Question: I work with glassfish on a daily basis (currently with Firefox 23) and I had never come across with this before. When I log in into admin console ('localhost:4848'), glassfish redirects me to this site <URL>, and there's nothing else I can do. I've already tried closing firefox, glassfish and I even turned my computer off and on but the problem persists.

On the other hand, I tried the same thing with IE10, and it works perfectly fine.
Any hints?
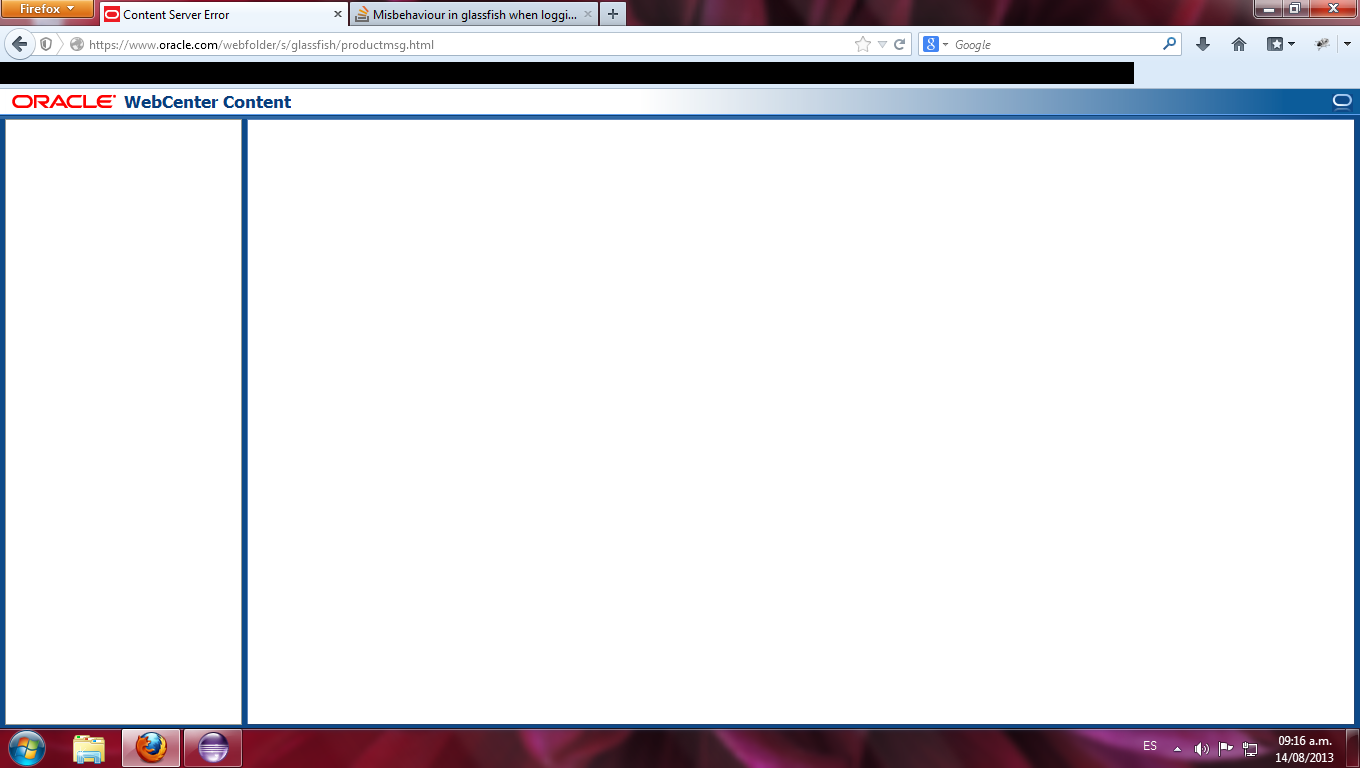
Answer: Ok, I've already solved it. I cleaned up cookies, cache and active sessions ('Ctrl + Shift + Del'), but I still have no idea what was happening.